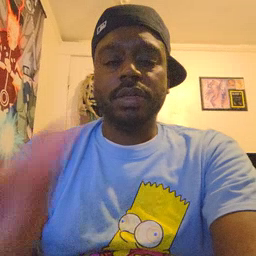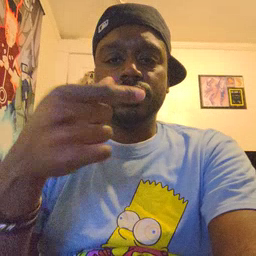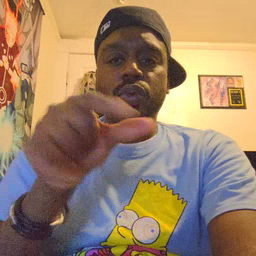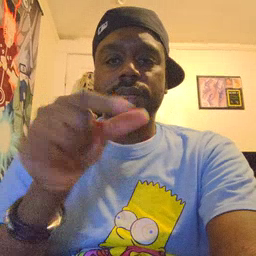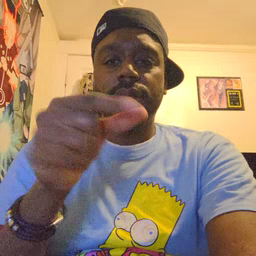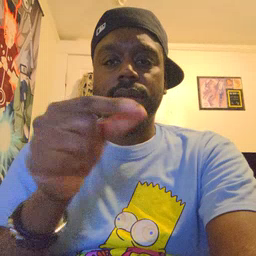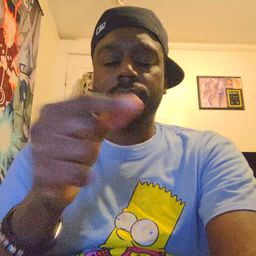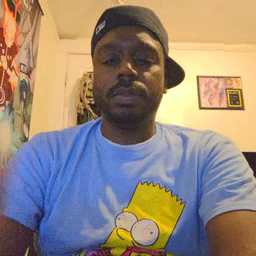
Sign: green